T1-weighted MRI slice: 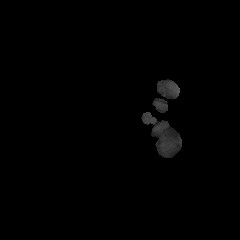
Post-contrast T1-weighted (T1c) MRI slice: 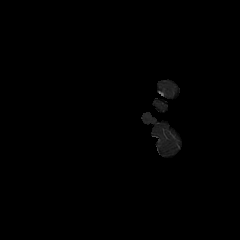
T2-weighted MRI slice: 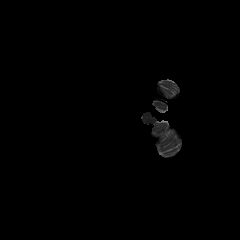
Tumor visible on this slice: no